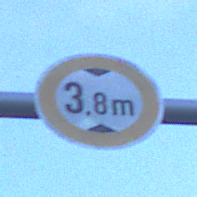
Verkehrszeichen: TatsaechlicheHoehe
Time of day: Dawn
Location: Outdoor (Urban)
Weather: PartlyCloudy
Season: NotSpecified
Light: Natural